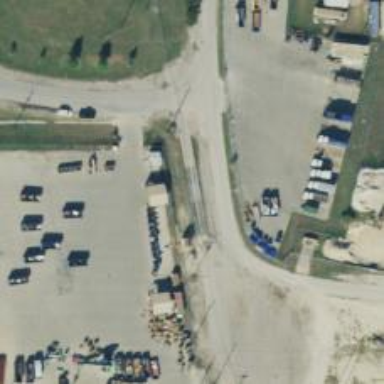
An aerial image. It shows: Weighbridge facility.